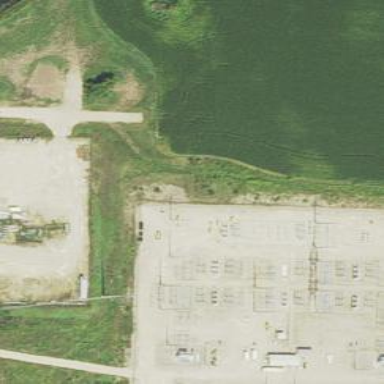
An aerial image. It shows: Switch used for power control.